Interaction volume radius: 10 \u00c5
Interaction volume height: 25 \u00c5
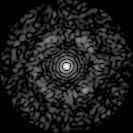
Disorder parameter: 0.7873